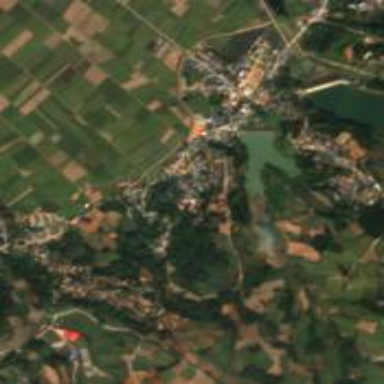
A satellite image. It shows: Village.